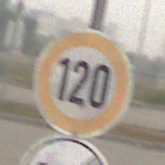
Verkehrszeichen: Geschwindigkeit120
Zusatzzeichen unten: EndeUeberholverbotKraftfahrzeuge
Umgebung: Outdoor, Suburban
Tageszeit: MorningAfternoon
Wetter: Overcast
Licht: Natural
Jahreszeit: NotSpecified
Kontrast: LowContrast